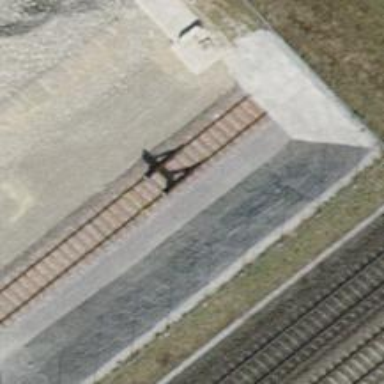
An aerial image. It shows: Railway buffer stop.